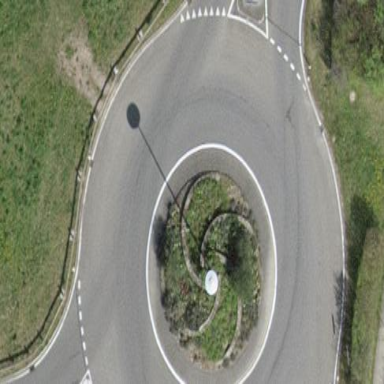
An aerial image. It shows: Primary highway intersecting roundabout.